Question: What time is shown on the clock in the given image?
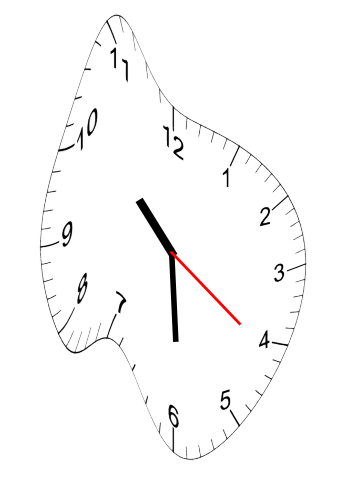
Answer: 10:29:21